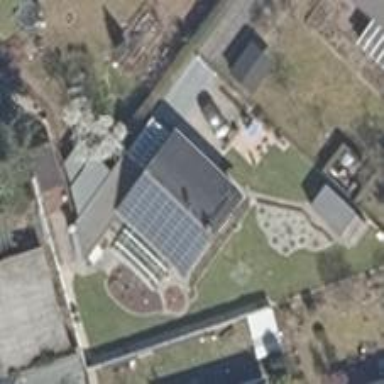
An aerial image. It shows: Small solar photovoltaic panel used as generator to produce electricity.